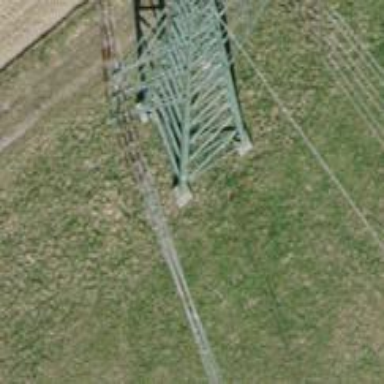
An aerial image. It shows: Power line is depicted.